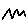
Label: zigzag